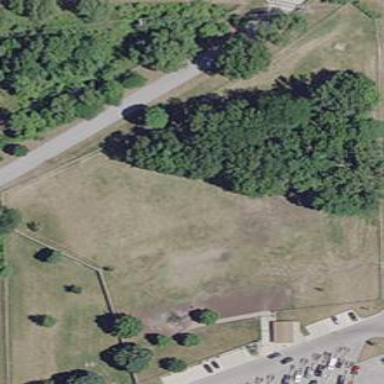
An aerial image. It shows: Dog park for leisure land.